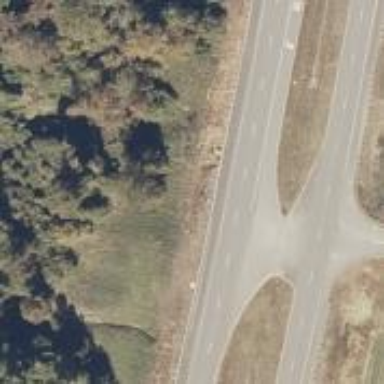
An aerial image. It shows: Asphalt dual carriageway at the trunk highway level.